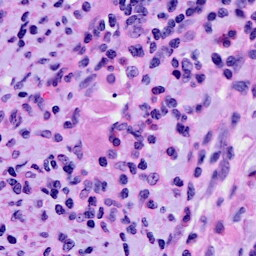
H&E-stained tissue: Cervix